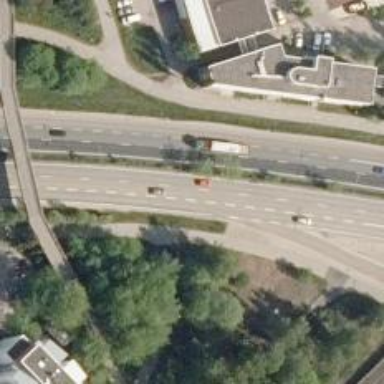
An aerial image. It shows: Asphalt road designated as trunk highway.